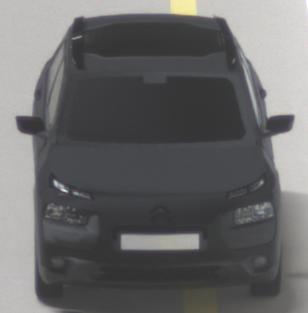
Make: Citroen
Model: C4 Cactus PureTech 75
Detailed model: C4 Cactus
Model produced from: 2014/09
Model produced until: 2015/03
Doors: 5
Color: black
Road condition: dry road
Daytime: not specified
Contrast: high contrast